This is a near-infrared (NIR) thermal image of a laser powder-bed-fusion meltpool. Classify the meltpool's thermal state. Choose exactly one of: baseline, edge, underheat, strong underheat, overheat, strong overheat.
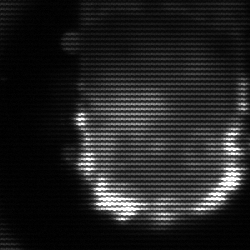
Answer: baseline